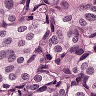
Metastatic tissue present: yes